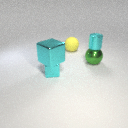
large yellow rubber sphere behind small cyan metal cube